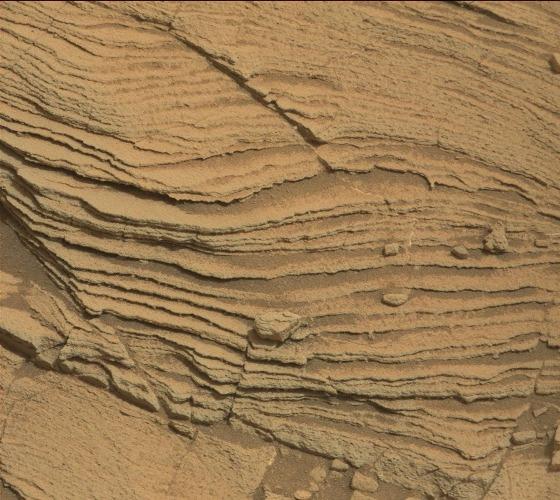
Terrain classes present: Bedrock, Gravel / Sand / Soil, Rock